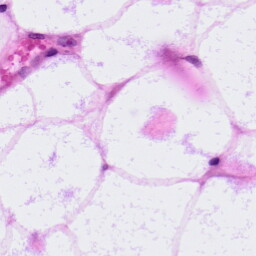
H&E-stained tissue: LymphNode